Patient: sex M, age 28
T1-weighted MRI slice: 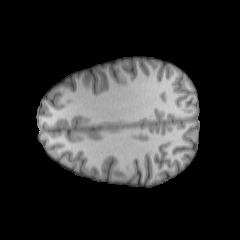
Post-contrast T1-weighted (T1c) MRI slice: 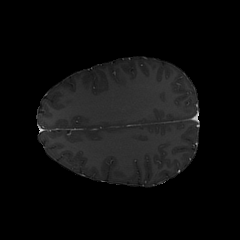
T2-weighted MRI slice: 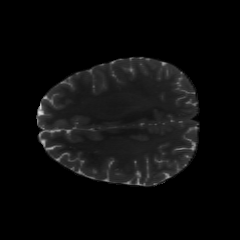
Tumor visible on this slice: no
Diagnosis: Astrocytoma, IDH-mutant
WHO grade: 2